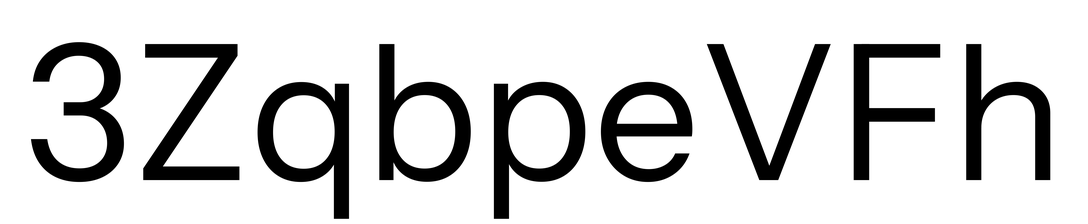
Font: InstrumentSans_Regular